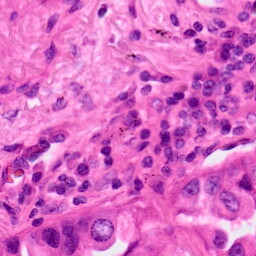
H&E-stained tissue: Lung